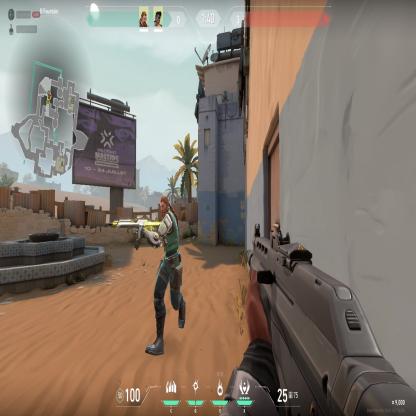
Label: teammate